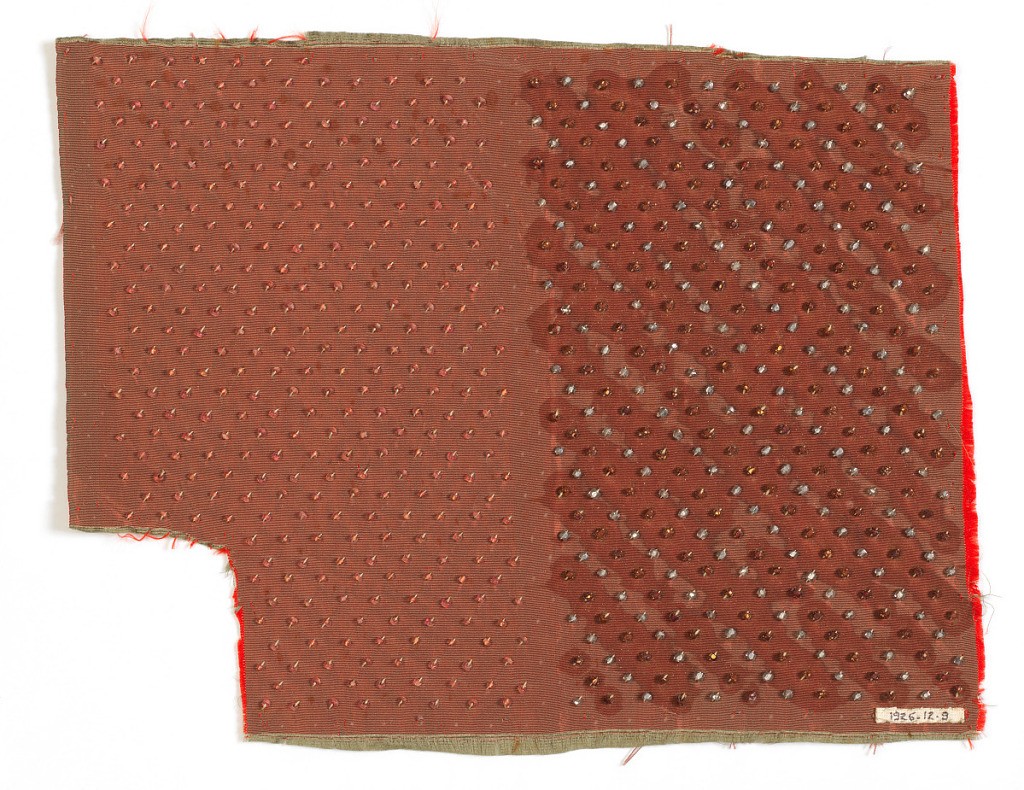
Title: Embroidery sample
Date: late 19th century
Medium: silk, glass beads Technique: embroidered on taffeta
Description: Red and grey changeable taffeta with rose, red and silver glass beads stitched in an allover polka dot design.